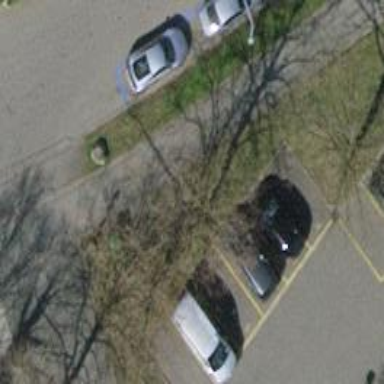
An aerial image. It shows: Urban tree adds touch of nature to the surroundings.